Question: I've been trying to compose a newsletter for the institute where I help out, but don't have extensive experience in using HTML. I was told that I need to use an online template for designing the newsletter, which is based in Everlytic (the mass-mail sending service), but after formatting everything and sending a preview to myself, I found that the table does not display as it should. For some reason, after certain columns, a few empty cells show up that do not show up in the WYSIWYG editor. I know they're not that reliable, but still.

I've poked around the HTML, but I can't figure out what seems to be wrong? I suspect that the amount of columns the table is assigned to use is to blame, but I am very uncertain. I've included the HTML of the newsletter up until just past the point where the problem occurs.
'''
<html>
<head>
<title></title>
</head>
<body>
<style type="text/css"><!-- .grey {
color: #666; }
--></style>
<table border="0" cellpadding="0" cellspacing="0" class="grey" width="704">
<tbody>
<tr>
<td valign="top"><br>
<table border="1" cellspacing="0" height="2454" width="726">
<tbody>
<tr>
<td colspan="3"><img alt="" height="460" src="http://newsletters.stellenbosch-mail.com/users/assets/14/images/Header.jpg" width="694"></td>
</tr>
<tr bgcolor="#99CC66">
<td colspan="3">
<div align="center"><font color="#FFFFFF" face="Arial, Helvetica, sans-serif" size="4">NEWSLETTER<br>
<font size="1">May 2014</font></font></div>
</td>
</tr>
<tr>
<td colspan="2">
<div align="justify"><br>
<font face="Arial, Helvetica, sans-serif" size="2">Universiteite regoor die wereld besef al hoe meer dat daar op verskillende maniere aandag gegee moet word aan die uitdagings van ons dag. Vrae in hierdie verband word selfs meer spesifiek as daar gesoek word na die rol wat graduandi speel as leiers in ons samelewing.<br>
<br>
Om hierdie vrae verder te vra en om te begin om antwoorde te vind, het die Universiteit van Stellenbosch (US) besluit om die Frederik van Zyl Slabbert Instituut vir Studenteleierskapsontwikkeling (FVZS Instituut) te vestig as 'n sentrale vennoot in die leer- en leefwereld van studente. Die FVZS Instituut - die eerste van sy soort in Suid-Afrika - is in 2011 amptelik bekendgestel en bou op verskillende maniere voort op die nalatenskap van wyle dr Frederik van Zyl Slabbert.<br>
<br>
Hierdie nuusbrief bied 'n samevatting van die aktiwiteite van die FVZS-Instituut en nooi ons lesers uit om deel te neem daaraan om vrae te vra oor die kwessies van die dag en om saam met ons studente antwoorde te soek oor die kwessies van die dag. Geniet die nuusbrief!<br>
<br>
Leslie van Rooi</font></div>
</td>
</tr>
<tr>
</tr>
<tr>
</tr>
<tr>
<td bgcolor="#99CC66" colspan="2"><font face="Verdana, Arial, Helvetica, sans-serif" size="2"><font color="#FFFFFF" face="Arial, Helvetica, sans-serif" size="3">FVZS HONORARY LECTURE 2014 </font></font><font color="#99CC66" face="Verdana, Arial, Helvetica, sans-serif" size="2">.</font></td>
</tr>
<tr>
<td valign="top" width="52%">
<p><br>
<span style="font-size:14px;"><span style="font-family:arial,helvetica,sans-serif;"><strong>Honorary Lecture informs new generation of active citizens</strong></span></span><br>
<span style="font-size:12px;"><span style="font-family: arial,helvetica,sans-serif;">Message from DR LESLIE VAN ROOI, Head of the FVZS Institute for Student Leadership Development.<br>
'''
Anyone have any idea how to fix this?
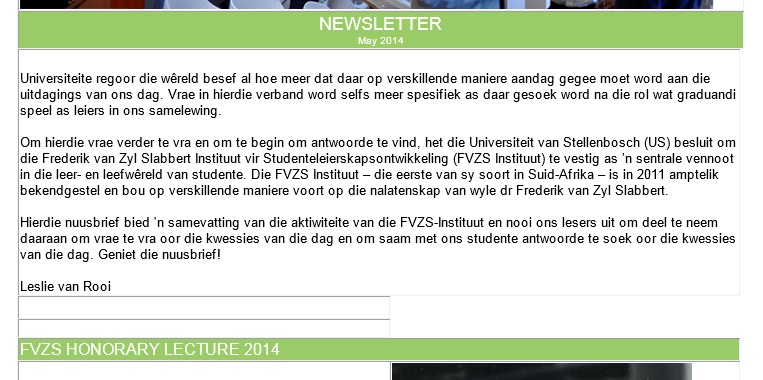
Answer: Remove these extra TRs
'''
<tr>
</tr>
<tr>
</tr>
'''